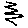
Label: zigzag